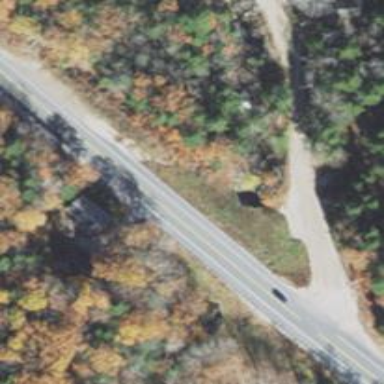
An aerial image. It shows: Culvert tunnel.